Question: I've been looking for a way to do this for some time, and I haven't yet come across anything. What I'm after is to be able to display a series of pictures in a grid layout, ordered from left to right then up and down. I want it to take up as much space as is available on each row (whilst adhering to certain conditions such as padding between images) and when the window is re-sized, it will automatically re-calculate where the images should be positioned.
I put together the following graphic to help aid what I'm trying to get at:

Is there any easy way to do this in CSS, HTML5 and/or JavaScript?
Thanks,
Josh.
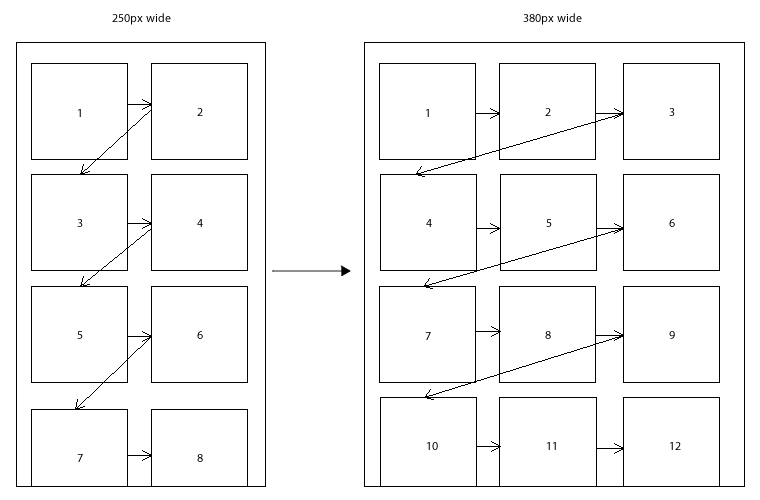
Answer: The "easy" way:
'''
img {
float: left;
}
'''
Here's a jsfiddle. <URL>